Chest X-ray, PA view. Patient: 47 years old, sex F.
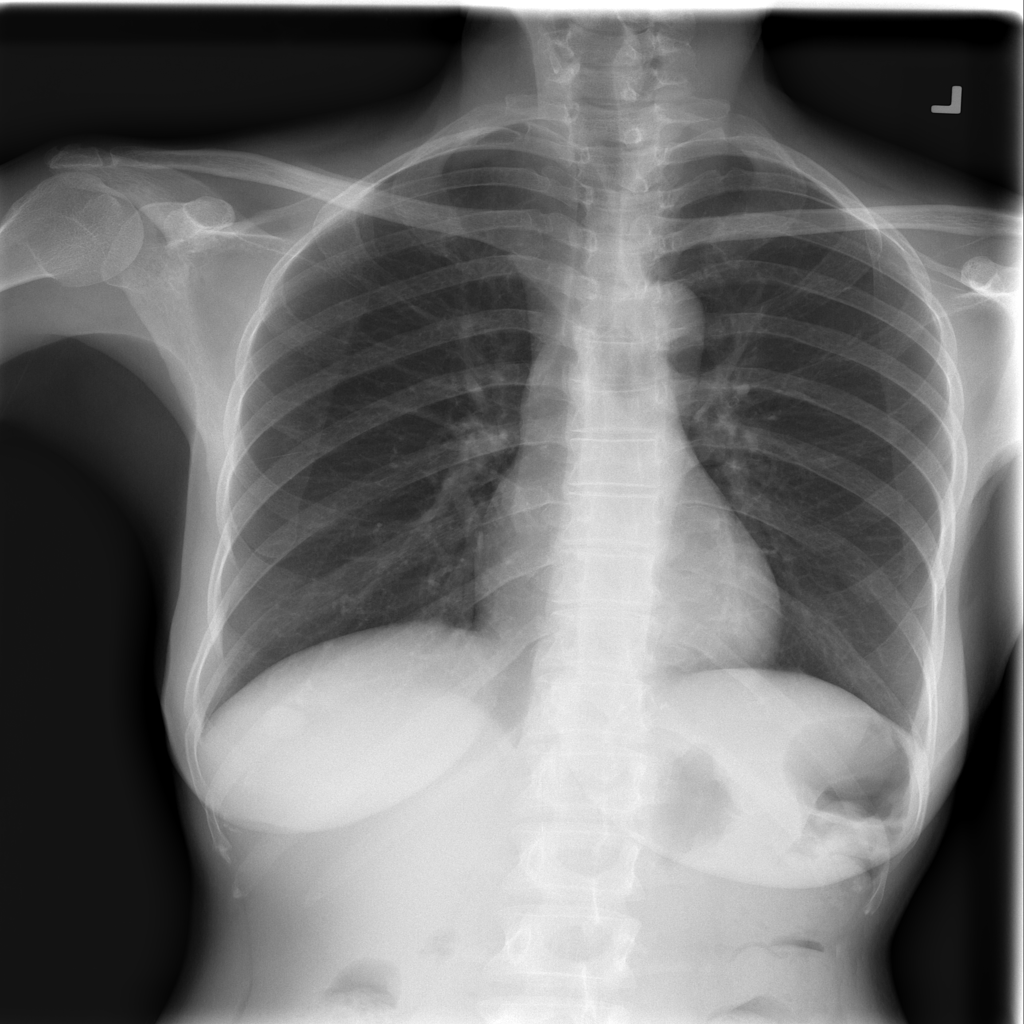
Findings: No Finding